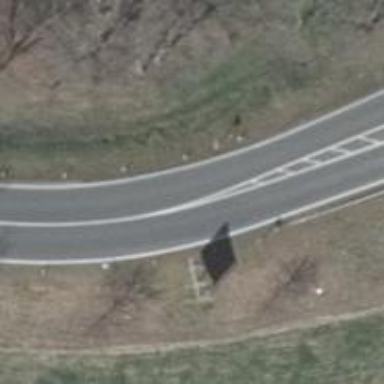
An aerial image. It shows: Asphalt motorway link.